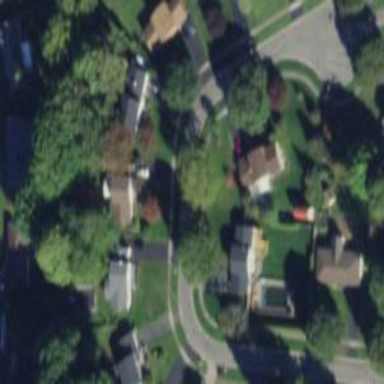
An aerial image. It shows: Residential road with separate asphalt sidewalk.